Current action and preconditions to check: trajectory_clear

Your task: For each precondition in the list above, predict whether it will hold at this action.

Consider the current scene as observed from the mobile robot's camera, and analyze the predicted future states of all dynamic agents (e.g., people, animals, vehicles, or any moving entities) within the NEXT SECOND.

IMPORTANT: Only answer "very likely" if you are absolutely certain—based on strong, clear evidence—that a dynamic agent will violate the precondition in the predicted future state. Do NOT answer "very likely" for unlikely, ambiguous, or low-probability risks.

Ask yourself for each precondition: Is there a high probability, with clear and convincing evidence, that the predicted future states of any dynamic agent will interfere with the predicted future state of the currently executing action within the NEXT SECOND, causing that precondition to fail?

Assess the risk level based on these predictions. Use "likely" or "very likely" if motions create a clear risk of interference.

Use "neutral" or "improbable" if agents are nearby but their predicted paths are clearly diverging or non-conflicting.

Failure Risk Categories: "very improbable", "improbable", "neutral", "likely", "very likely"

Answer Format: Output ONLY the probability_of_failure value from these categories: "very improbable", "improbable", "neutral", "likely", "very likely"

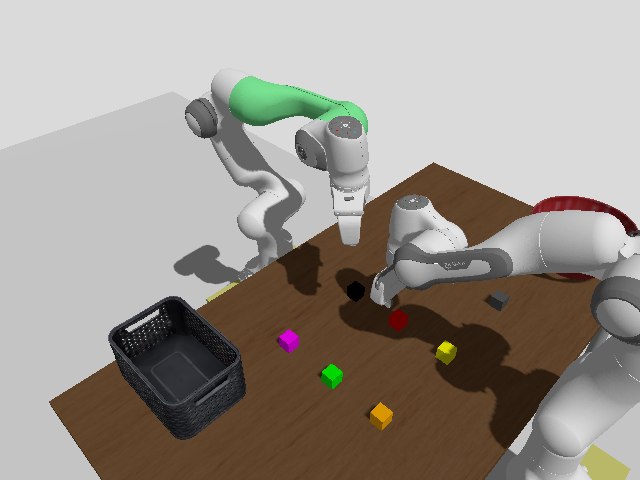

Answer: improbable